Question: After using this tool dating from 2002 the past years, I felt the need for an upgrade.
This tool checks simply the head of a url. Im would prefere a browser-indepentant software that works regardless of my Opera/Ie/Safari and as long as it works on windows 7. let alone on other browsers.
Any fast, snappy, independant tool doing similar like this, which might be less than eight years old, with bit more capabilities is an answer! Thanks for your suggestions.
<URL>

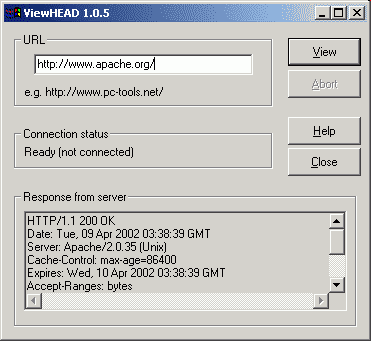
Answer: You could always use 'curl':
'''
curl -I -L http://stackoverflow.com
'''
Failing that, something like <URL> might suit your needs.